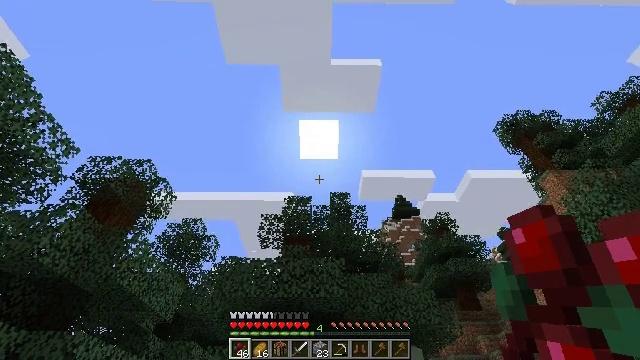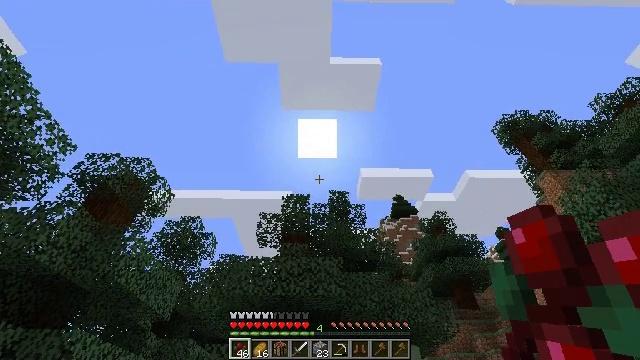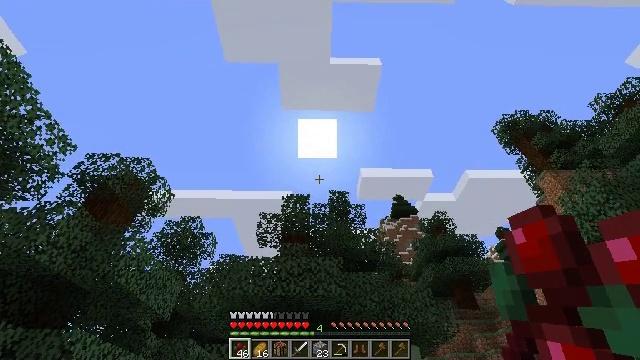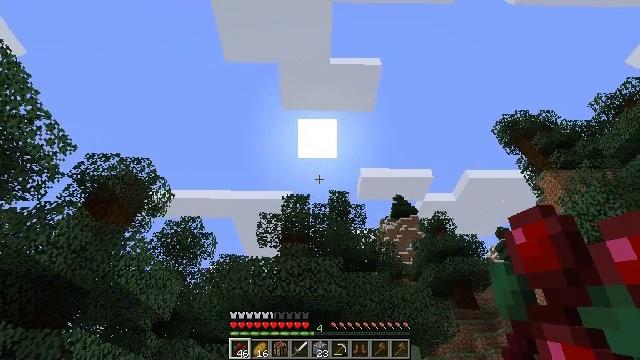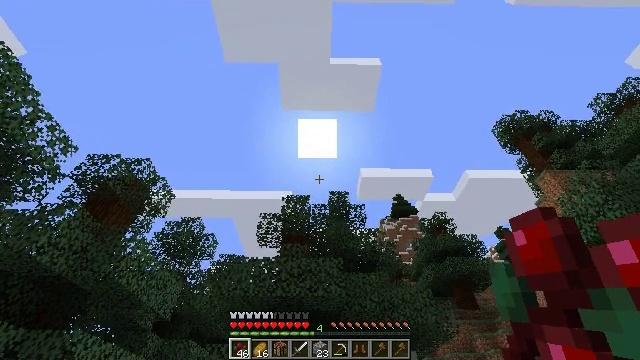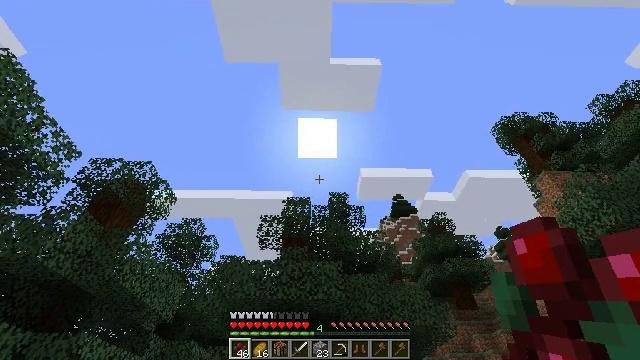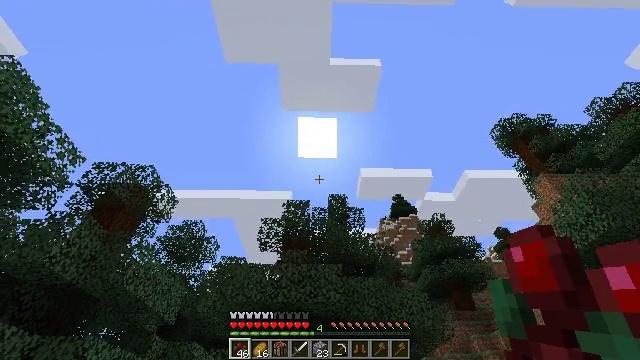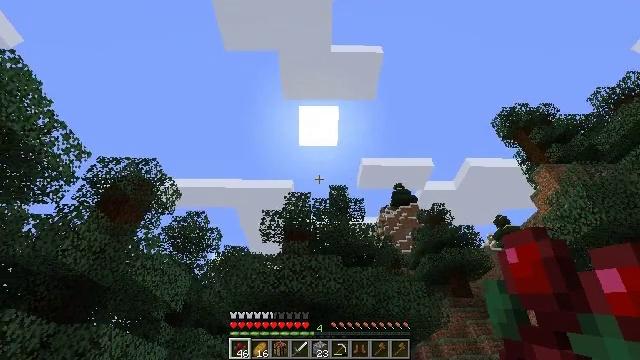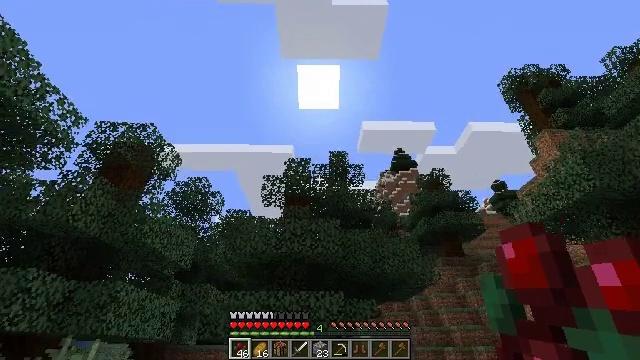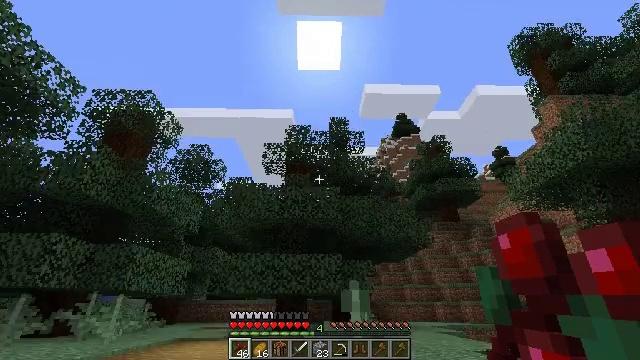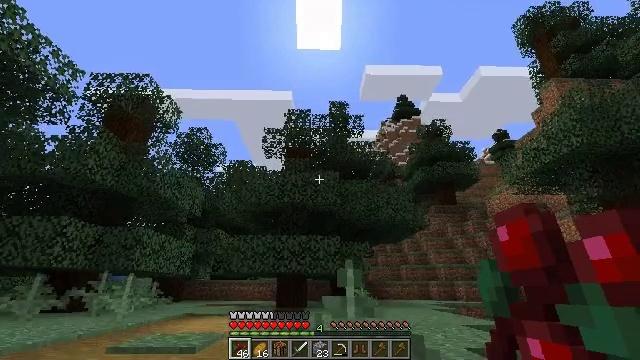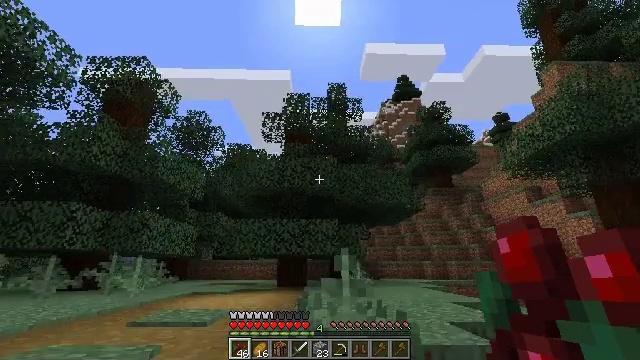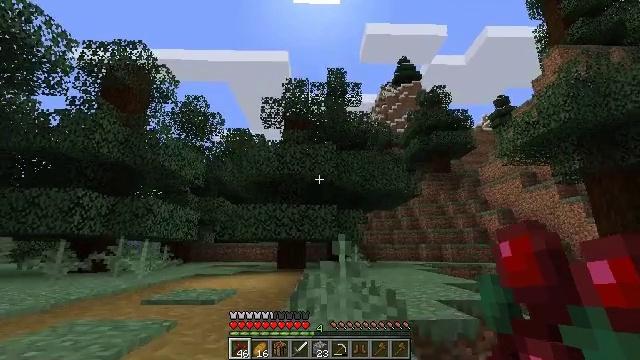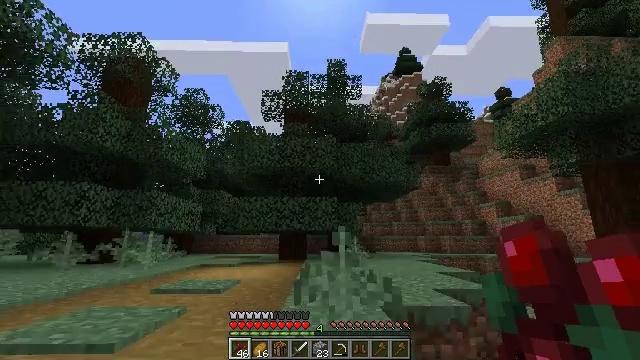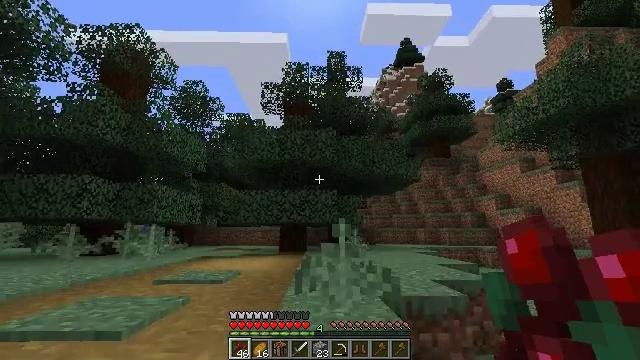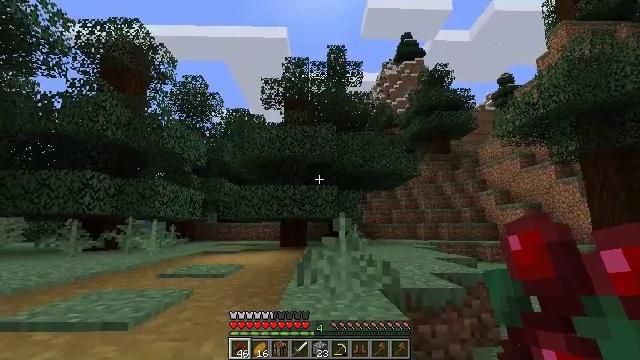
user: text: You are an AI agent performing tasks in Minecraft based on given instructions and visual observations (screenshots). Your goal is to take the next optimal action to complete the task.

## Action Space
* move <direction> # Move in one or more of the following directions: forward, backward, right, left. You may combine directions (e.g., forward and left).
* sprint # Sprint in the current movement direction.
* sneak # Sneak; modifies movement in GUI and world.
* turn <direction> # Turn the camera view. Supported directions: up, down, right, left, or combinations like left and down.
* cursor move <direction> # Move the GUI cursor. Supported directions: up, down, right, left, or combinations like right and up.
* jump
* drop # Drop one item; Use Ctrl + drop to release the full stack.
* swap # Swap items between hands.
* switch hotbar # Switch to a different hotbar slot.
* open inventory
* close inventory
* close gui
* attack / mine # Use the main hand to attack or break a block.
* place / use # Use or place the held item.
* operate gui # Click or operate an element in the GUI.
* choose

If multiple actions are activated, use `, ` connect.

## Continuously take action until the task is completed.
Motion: motion action
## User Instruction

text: Break the blue bed to move it.
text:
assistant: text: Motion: no_op
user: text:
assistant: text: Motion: no_op
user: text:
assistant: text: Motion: no_op
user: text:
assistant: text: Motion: move back
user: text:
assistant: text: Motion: move back
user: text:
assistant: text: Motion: move back
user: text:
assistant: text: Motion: move back, turn down
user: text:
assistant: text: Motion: move back, turn down
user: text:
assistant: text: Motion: move back, turn down
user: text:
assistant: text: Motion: move back, turn down
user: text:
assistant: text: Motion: move back, turn down
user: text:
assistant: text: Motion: turn down
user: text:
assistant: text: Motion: turn down
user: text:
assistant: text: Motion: turn down
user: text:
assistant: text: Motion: turn down
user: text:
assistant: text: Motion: no_op
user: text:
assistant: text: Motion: no_op
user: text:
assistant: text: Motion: no_op
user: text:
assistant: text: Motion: turn right and down
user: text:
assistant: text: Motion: turn right and down
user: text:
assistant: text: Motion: turn right
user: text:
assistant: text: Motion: move forward, turn right
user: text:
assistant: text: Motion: move forward, turn right and down
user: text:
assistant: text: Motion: move forward, turn right and down
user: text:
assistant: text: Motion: move forward, turn right and down
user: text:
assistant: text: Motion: move forward, turn right
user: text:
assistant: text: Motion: move forward
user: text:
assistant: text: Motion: move forward
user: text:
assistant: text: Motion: move forward, turn right
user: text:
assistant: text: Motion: move forward